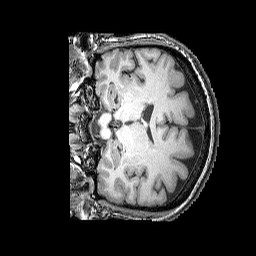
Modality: T1w
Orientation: coronal
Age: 50
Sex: female
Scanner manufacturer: siemens
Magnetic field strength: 3 T
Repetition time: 2.25 s
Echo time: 0.00415 s